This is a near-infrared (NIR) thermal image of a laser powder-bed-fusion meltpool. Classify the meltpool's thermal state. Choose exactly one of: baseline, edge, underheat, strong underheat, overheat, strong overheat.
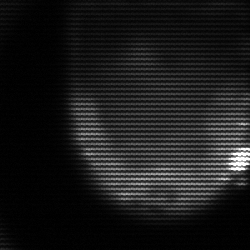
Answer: edge